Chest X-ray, AP view. Patient: 46 years old, sex M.
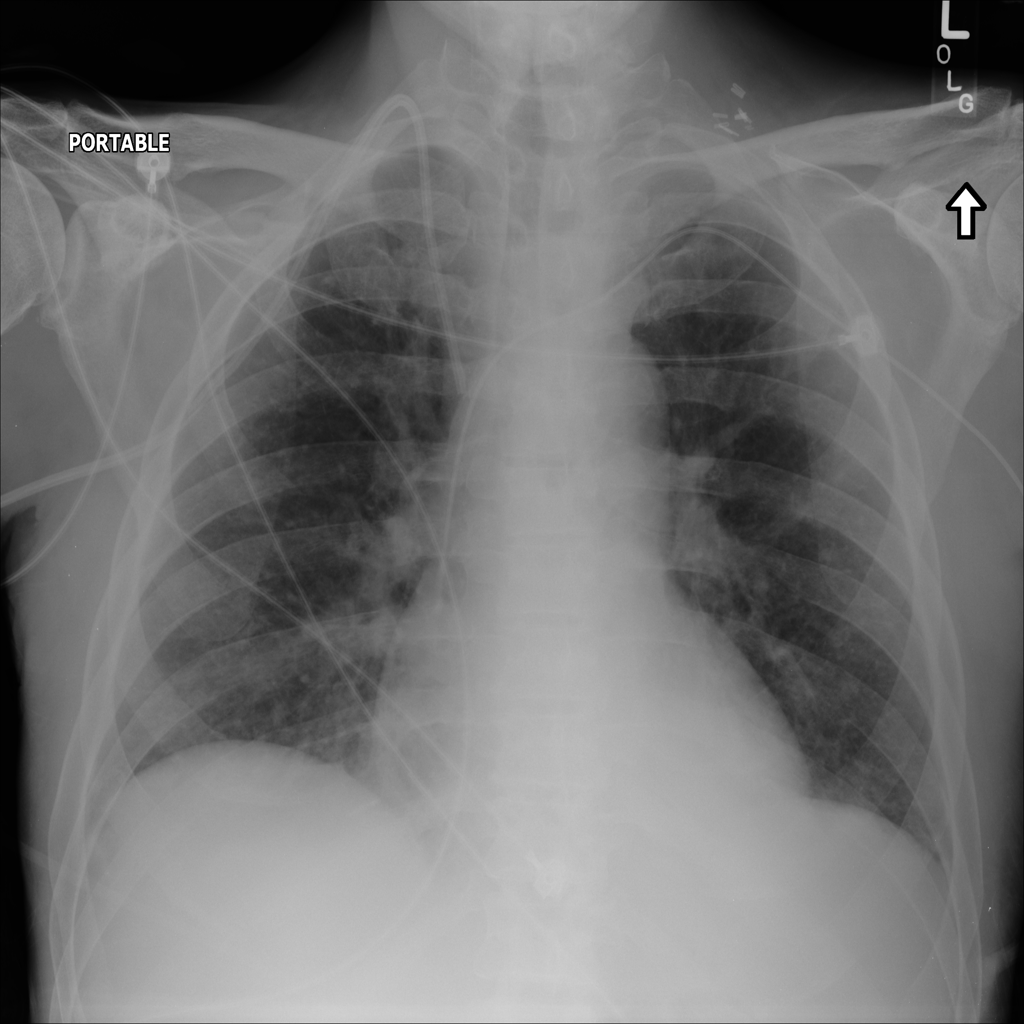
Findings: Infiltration